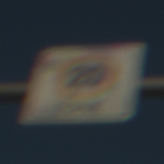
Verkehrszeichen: BeginnZone20
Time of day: SunriseSunset
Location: Outdoor (Nature)
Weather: Clear
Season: NotSpecified
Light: Natural